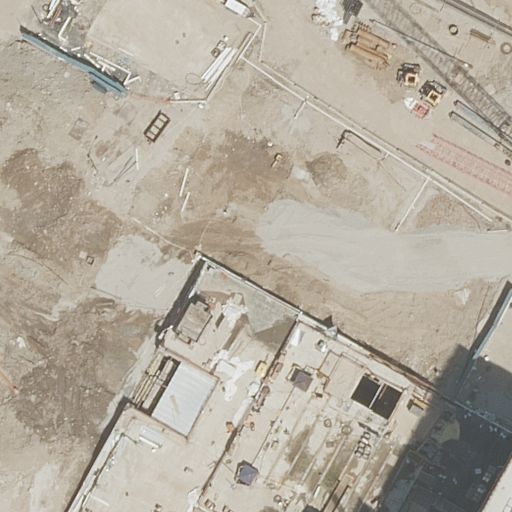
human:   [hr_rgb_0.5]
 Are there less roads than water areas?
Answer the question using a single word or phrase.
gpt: no

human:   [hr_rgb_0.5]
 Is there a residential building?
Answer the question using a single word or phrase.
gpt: yes

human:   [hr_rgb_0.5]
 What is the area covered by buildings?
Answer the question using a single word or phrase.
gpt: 1443m2

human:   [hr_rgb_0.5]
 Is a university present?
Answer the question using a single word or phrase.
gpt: yes

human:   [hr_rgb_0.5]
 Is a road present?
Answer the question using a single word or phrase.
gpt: yes

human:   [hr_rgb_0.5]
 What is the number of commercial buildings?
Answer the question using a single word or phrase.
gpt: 0

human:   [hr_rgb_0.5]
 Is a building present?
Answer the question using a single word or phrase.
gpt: yes

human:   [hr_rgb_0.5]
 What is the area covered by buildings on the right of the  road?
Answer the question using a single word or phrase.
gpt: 116m2

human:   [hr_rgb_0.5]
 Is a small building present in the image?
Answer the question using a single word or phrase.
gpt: no

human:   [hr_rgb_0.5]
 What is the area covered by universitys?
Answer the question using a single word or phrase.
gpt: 11918m2

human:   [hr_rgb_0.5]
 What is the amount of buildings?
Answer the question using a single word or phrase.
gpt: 2

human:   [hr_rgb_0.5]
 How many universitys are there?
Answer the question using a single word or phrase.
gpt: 2

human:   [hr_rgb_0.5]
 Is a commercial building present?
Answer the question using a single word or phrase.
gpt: no

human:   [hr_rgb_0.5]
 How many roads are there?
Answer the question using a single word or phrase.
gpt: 1

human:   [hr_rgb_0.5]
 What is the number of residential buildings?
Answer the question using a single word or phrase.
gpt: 2

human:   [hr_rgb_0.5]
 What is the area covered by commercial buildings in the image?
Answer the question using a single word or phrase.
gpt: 0m2

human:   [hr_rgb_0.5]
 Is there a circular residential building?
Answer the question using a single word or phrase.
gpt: no

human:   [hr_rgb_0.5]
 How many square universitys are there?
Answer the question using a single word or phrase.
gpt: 0

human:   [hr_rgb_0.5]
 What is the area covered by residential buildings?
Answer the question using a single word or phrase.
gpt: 1443m2

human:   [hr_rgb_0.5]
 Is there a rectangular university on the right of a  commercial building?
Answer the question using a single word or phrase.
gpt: no

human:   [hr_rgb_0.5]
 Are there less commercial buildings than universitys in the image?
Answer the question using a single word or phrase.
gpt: yes

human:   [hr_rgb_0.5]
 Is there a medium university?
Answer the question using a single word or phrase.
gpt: no

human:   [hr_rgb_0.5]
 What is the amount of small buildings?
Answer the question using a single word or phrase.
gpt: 0

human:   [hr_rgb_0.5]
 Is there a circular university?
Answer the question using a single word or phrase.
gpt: no

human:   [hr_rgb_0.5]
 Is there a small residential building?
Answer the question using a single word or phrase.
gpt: no

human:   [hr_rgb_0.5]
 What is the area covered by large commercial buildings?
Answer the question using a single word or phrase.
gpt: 0m2

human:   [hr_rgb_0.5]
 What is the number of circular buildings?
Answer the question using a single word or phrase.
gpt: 0

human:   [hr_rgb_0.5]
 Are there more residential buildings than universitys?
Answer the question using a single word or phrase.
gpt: no

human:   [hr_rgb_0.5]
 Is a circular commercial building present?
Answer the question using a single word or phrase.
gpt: no

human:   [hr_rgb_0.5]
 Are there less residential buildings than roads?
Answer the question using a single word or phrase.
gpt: no

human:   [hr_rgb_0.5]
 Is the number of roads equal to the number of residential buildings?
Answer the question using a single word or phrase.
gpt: no

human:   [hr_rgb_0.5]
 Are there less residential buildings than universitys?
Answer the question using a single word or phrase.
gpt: no

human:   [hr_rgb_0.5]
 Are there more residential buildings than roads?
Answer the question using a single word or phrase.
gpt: yes

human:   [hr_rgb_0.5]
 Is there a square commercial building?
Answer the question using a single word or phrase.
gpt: no

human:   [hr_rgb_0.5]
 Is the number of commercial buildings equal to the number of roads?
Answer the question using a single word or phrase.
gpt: no

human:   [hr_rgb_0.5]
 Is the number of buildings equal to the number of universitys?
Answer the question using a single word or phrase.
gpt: yes

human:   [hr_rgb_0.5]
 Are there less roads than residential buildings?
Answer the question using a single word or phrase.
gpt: yes

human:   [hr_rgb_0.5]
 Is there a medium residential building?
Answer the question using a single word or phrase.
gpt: yes

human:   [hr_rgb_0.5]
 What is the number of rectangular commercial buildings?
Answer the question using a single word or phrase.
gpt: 0

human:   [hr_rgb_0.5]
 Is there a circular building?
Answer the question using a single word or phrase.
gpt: no

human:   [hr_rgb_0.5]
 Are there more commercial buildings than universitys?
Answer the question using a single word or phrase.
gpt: no

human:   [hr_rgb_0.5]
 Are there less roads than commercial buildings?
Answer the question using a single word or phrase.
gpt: no

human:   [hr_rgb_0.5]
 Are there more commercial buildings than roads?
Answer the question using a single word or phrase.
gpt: no

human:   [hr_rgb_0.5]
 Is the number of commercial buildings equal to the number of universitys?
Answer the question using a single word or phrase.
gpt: no

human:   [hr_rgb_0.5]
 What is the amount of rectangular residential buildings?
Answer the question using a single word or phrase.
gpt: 2

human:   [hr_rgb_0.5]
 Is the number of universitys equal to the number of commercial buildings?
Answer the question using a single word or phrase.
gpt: no

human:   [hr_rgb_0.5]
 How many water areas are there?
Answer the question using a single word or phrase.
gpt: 0

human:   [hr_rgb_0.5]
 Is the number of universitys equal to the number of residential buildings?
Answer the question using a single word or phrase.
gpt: yes

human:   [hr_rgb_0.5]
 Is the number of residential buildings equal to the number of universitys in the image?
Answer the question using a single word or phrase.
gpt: yes

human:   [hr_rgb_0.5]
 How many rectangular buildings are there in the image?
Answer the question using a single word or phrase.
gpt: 2

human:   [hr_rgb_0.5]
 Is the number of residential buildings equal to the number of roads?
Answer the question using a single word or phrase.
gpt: no

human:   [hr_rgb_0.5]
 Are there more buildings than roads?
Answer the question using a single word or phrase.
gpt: yes

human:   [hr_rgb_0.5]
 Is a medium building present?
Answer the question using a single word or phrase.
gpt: yes

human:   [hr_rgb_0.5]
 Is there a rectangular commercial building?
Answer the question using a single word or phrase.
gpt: no

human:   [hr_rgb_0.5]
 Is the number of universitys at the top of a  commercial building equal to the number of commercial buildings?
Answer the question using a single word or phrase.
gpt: yes

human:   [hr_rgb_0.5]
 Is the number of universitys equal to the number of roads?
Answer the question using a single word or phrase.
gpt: no

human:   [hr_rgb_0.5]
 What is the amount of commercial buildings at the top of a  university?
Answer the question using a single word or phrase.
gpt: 0

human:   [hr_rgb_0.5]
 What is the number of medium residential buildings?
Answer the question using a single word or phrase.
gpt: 1

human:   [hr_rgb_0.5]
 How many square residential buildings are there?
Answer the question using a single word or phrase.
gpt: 0

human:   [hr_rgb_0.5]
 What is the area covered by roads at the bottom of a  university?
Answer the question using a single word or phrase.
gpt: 0m2

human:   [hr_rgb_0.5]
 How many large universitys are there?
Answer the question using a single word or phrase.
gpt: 2

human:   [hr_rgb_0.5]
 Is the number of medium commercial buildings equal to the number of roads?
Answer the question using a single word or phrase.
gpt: no

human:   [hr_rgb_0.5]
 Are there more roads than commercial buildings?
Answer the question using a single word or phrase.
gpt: yes

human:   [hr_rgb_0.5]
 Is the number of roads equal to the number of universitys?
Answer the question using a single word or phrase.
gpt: no